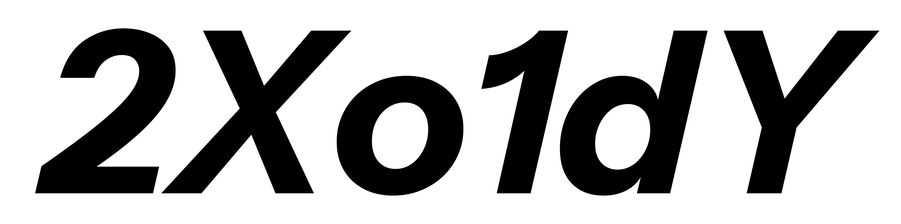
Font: InstrumentSans-Italic_Bold_Italic